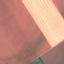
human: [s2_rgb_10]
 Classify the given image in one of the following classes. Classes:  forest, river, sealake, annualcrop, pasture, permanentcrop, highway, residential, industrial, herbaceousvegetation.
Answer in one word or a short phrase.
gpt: AnnualCrop